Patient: sex M, age 75
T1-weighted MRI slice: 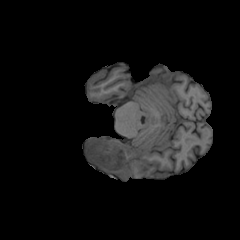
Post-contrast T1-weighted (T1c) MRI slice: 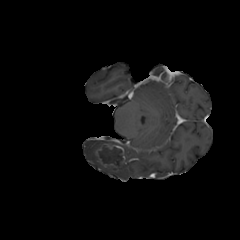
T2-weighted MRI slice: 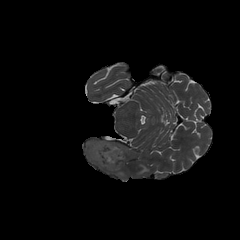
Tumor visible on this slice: yes
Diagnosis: Glioblastoma, IDH-wildtype
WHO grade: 4